Question: I have an MVC3 View that's posting back a set of input values via Ajax to my controller. My controller is then creating a new FieldTripRoute object on my context and attempting to insert it into the database.
I just can't figure out what's going on. I've triple checked my Designer schema and my DB schema and they match perfectly. So it can't be the normal issue of a column not existing or being nullable in one area but not another. However, I keep receiving a "Row Not Found or Changed" exception every time I attempt to submit changes.
The stack trace on the exception looks like this:
'''
at System.Data.Linq.ChangeProcessor.SubmitChanges(ConflictMode failureMode)
at System.Data.Linq.DataContext.SubmitChanges(ConflictMode failureMode)
at System.Data.Linq.DataContext.SubmitChanges()
at ManageMAT.Controllers.FieldTripController.RouteAdd(Int32 id, FormCollection collection)
'''
This is the code that's being called to add the new Route object from the Controller:
'''
[HttpPost]
public ActionResult RouteAdd(int id, FormCollection collection)
{
FieldTrip trip = context.FieldTrips.Single(ft => ft.ID == id);
if (trip == null) return Json(new { success = false, message = "Field trip not found." }); ;
try
{
FieldTripRoute tripRoute = new FieldTripRoute();
tripRoute.FieldTripID = trip.ID;
tripRoute.Date = DateTime.Parse(collection["Date"]);
tripRoute.ArrivalTime = DateTime.Parse(collection["ArrivalTime"] + " " + DateTime.Now.ToShortDateString());
tripRoute.DepartureTime = DateTime.Parse(collection["DepartureTime"] + " " + DateTime.Now.ToShortDateString());
tripRoute.Destination = collection["Destination"];
tripRoute.PickupLocation = collection["PickupLocation"];
tripRoute.RouteID = Convert.ToInt32(collection["RouteID"]);
context.FieldTripRoutes.InsertOnSubmit(tripRoute);
context.SubmitChanges();
return Json(new { success = true, message = "Success!" });
}
catch (Exception ex)
{
return Json(new { success = false, message = ex.Message });
}
}
'''
And here is my Designer and DB Table Columns:

I've also attempted to view the SQL this is outputting in both the logging available on the context object and in SQL Profiler, but it seems to be failing before it's even hitting the Database server.
Edit: Forgot to add one other thing, when I'm initially creating the new FieldTripRoute object at the beginning of the Add action I noticed that it's not retrieving the correct ID from the database identity series. Perhaps this is related?
I've also tried setting the Update Check on every field in the designer to Never just to see if it was some kind of bizarre concurrency collision going on, but I am still receiving the same error.
I'm really at a loss for what could be causing this issue. Any ideas are appreciated.
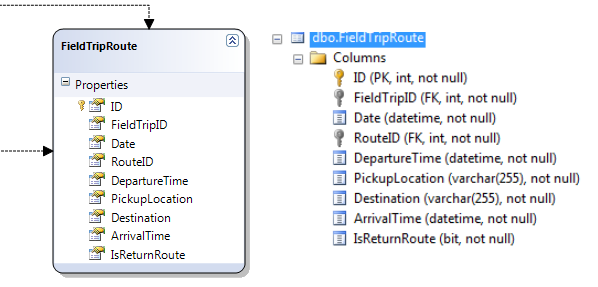
Answer: This message is thrown every time the row is not inserted for whatever reason. For DML statements Linq to SQL checks the number of modified rows. SQL Server returns this count. It is checked to be one.
The big question is why is the count zero and yet no error message is being sent by SQL Server. Start SQL Server profiler and post the SQL that L2S generates. Run the SQL manually and see what happens. Does a row get inserted? Does its identity value get returned?
Edit: More debugging ahead: Shut down SQL server just before you to the SubmitChanges to make sure that the database is not being hit. Lets make sure to cut this branch off the search tree.
Next, step into the Linq to SQL source code to see whats up. If you have R# this is easy: Press ctrl-shift-t, search ChangeProcessor, click and navigate to the "sources from symbol files". Find the function SubmitChanges and put a breakpoint in there. If you don't have R#, you need to dig out some tutorial on the web for this (it's going to take about 5min).
Step through the source to find why the exception is thrown.